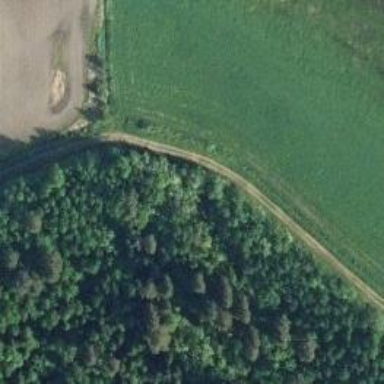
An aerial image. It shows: Track road.